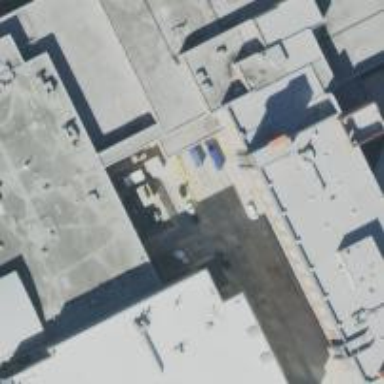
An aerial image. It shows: Hospital building.